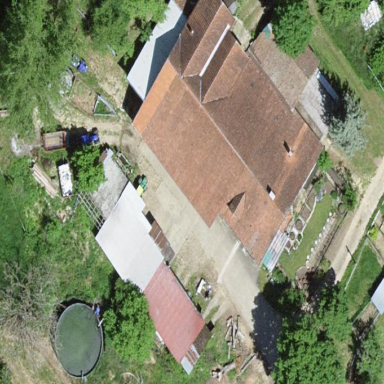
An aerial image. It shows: Farmyard area.